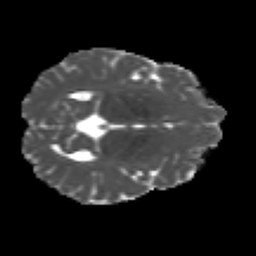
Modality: MD
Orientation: axial
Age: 23
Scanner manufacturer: siemens
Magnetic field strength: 3 T
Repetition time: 4.52 s
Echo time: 0.084 s